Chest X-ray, AP view. Patient: 11 years old, sex M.
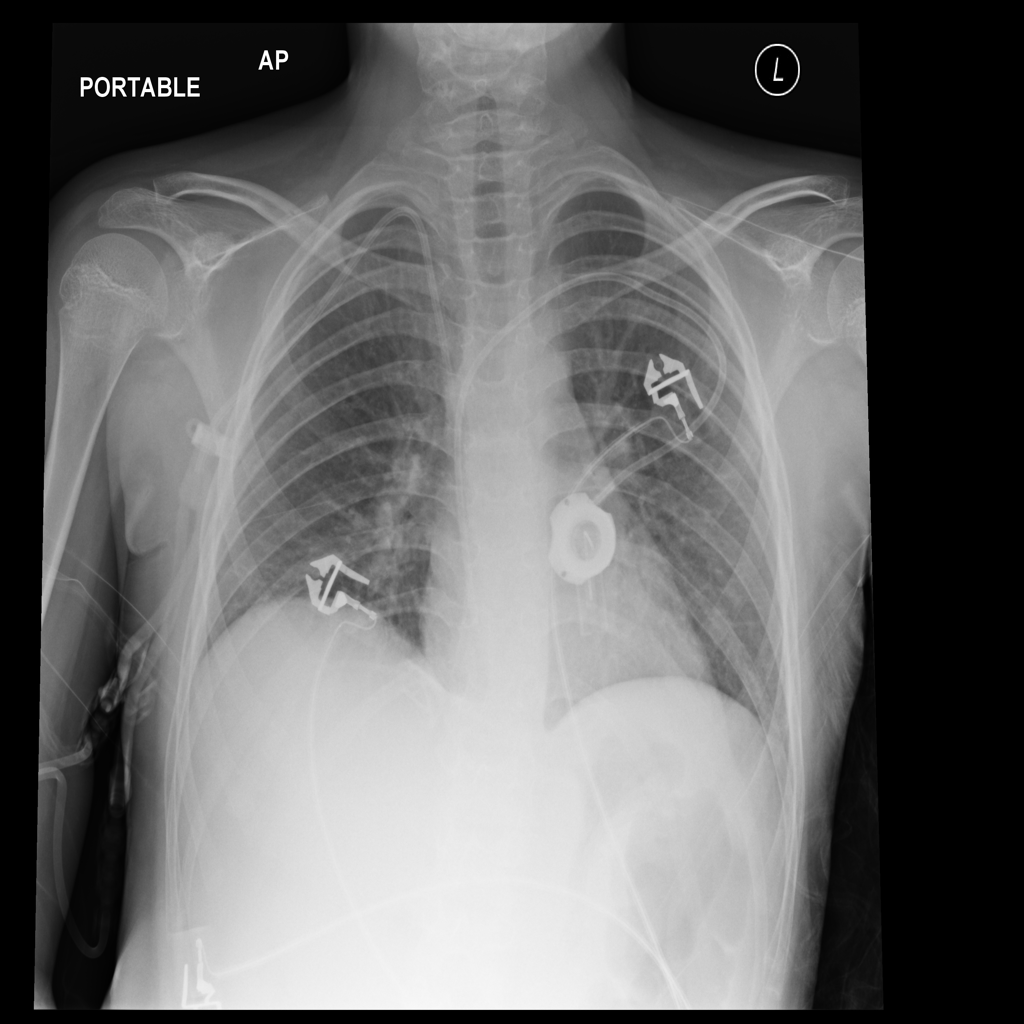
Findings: Consolidation